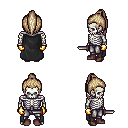
a pixel art fantasy rpg character, male body template, skeleton, black cape, metal pants, white blonde long topknot hairstyle, gold gloves, maroon shoes, dagger, four views (front, back, left, right), 2x2 character sprite sheet, small pixel art, hard edges, no anti-aliasing